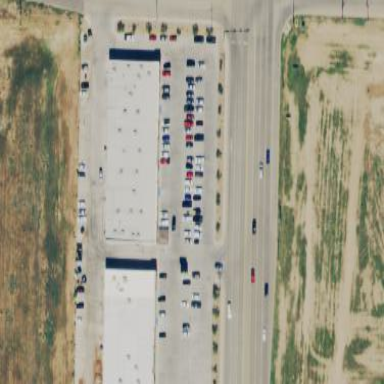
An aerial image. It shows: Commercial area.